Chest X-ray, PA view. Patient: 51 years old, sex M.
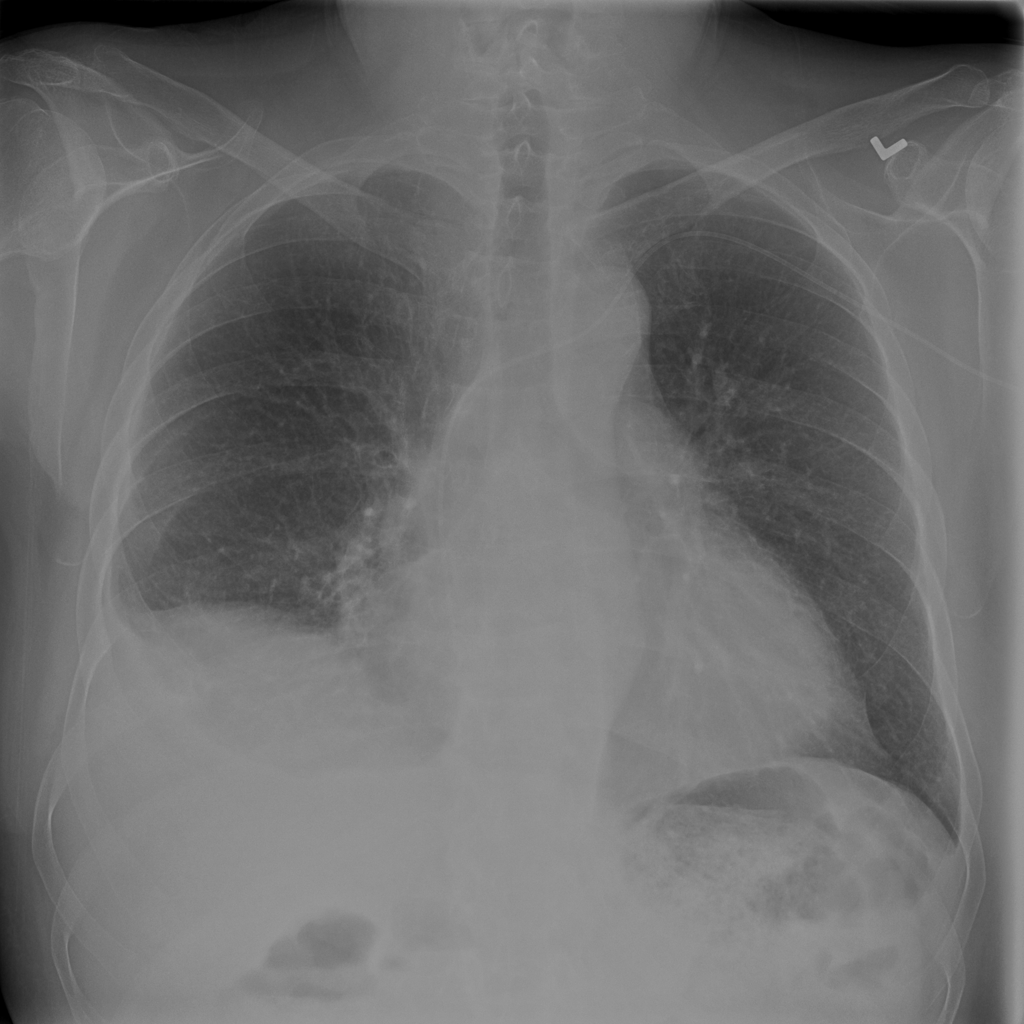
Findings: Nodule